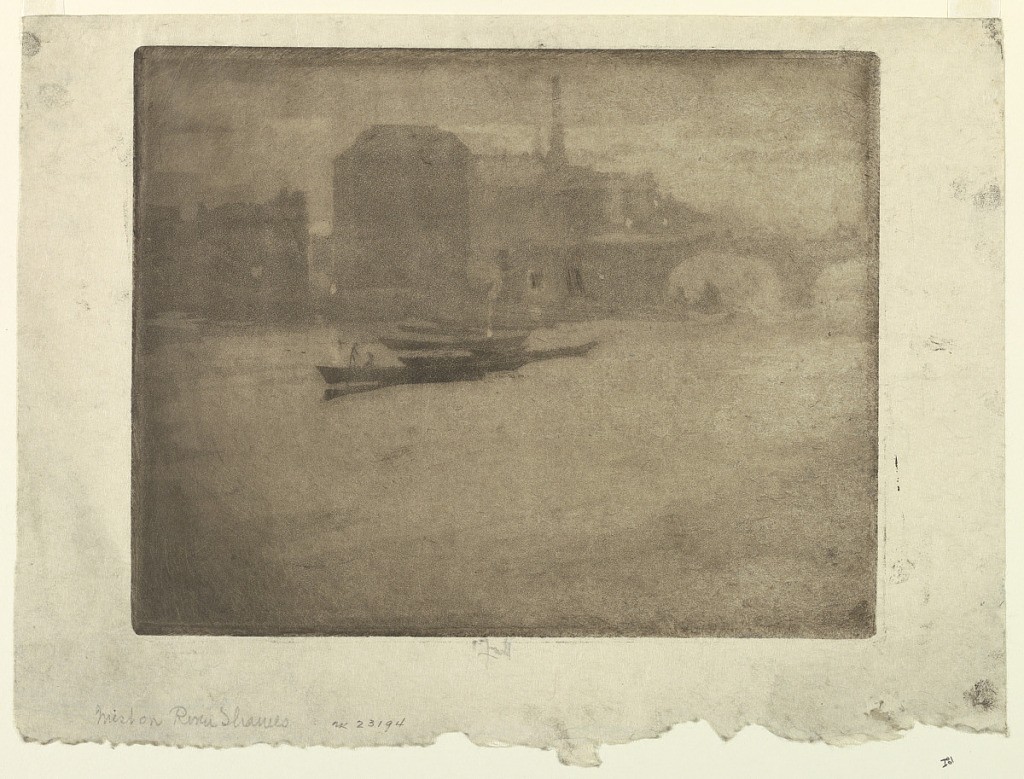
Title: Lion Brewery
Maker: Joseph Pennell, American, active England, 1857–1926
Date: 1887
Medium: Etching in black ink on paper
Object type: Print
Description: Night scene, with profiles of building and their lights reflected in still waters of the Thames, London.